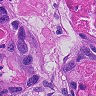
Metastatic tissue present: yes